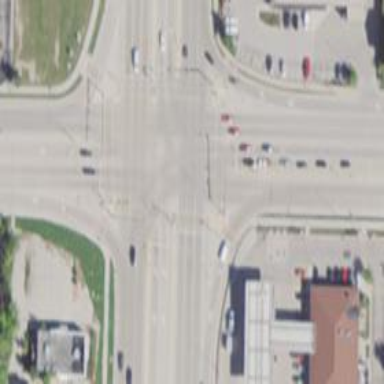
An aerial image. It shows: Uncontrolled crossing on the road.